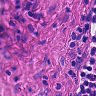
Metastatic tissue present: no